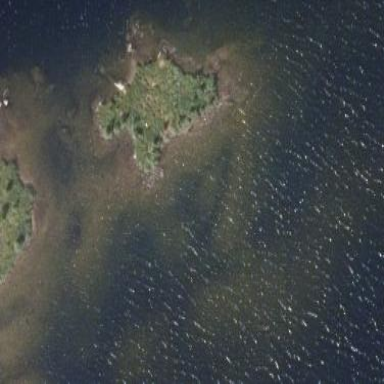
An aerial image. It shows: Islet.